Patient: sex F, age 57
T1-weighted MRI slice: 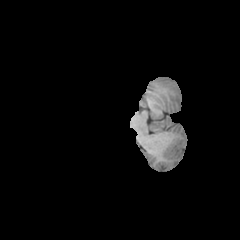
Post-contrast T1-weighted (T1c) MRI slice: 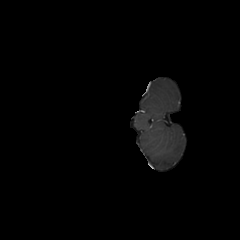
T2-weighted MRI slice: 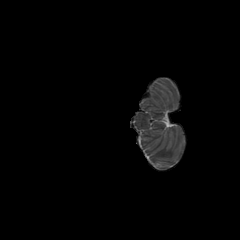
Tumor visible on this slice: no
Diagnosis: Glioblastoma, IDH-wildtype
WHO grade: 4